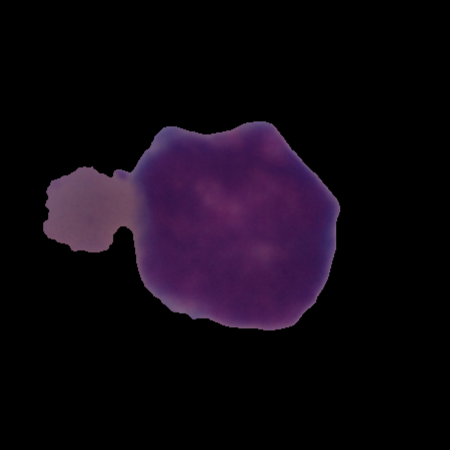
Label: cancer